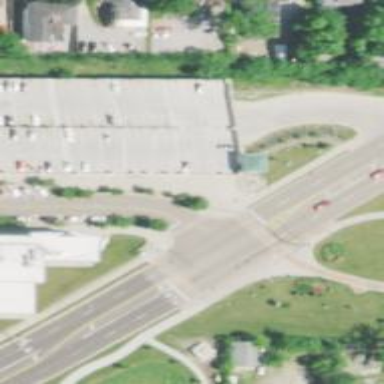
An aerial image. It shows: Footway with crossing.